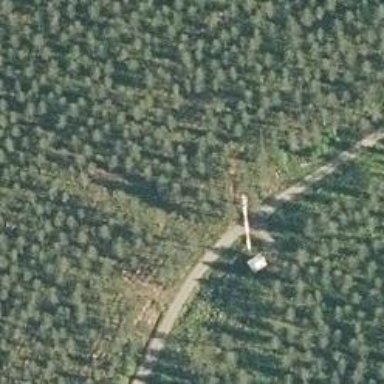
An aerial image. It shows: Mast tower used for communication.